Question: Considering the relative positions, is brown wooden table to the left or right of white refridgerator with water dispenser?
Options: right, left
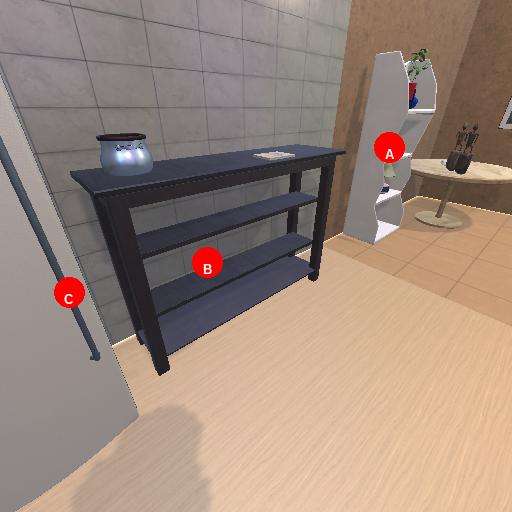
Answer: right